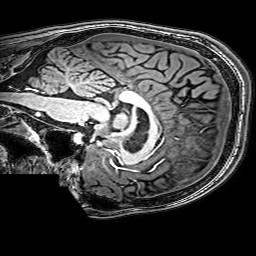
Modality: T1w
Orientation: sagittal
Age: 23
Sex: male
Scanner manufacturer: philips
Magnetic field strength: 3 T
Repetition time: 0.009 s
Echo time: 0.0035 s